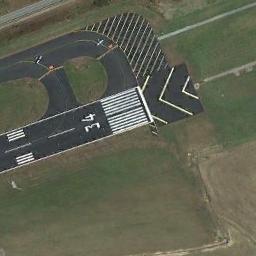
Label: runway